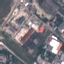
Land use / land cover: Industrial